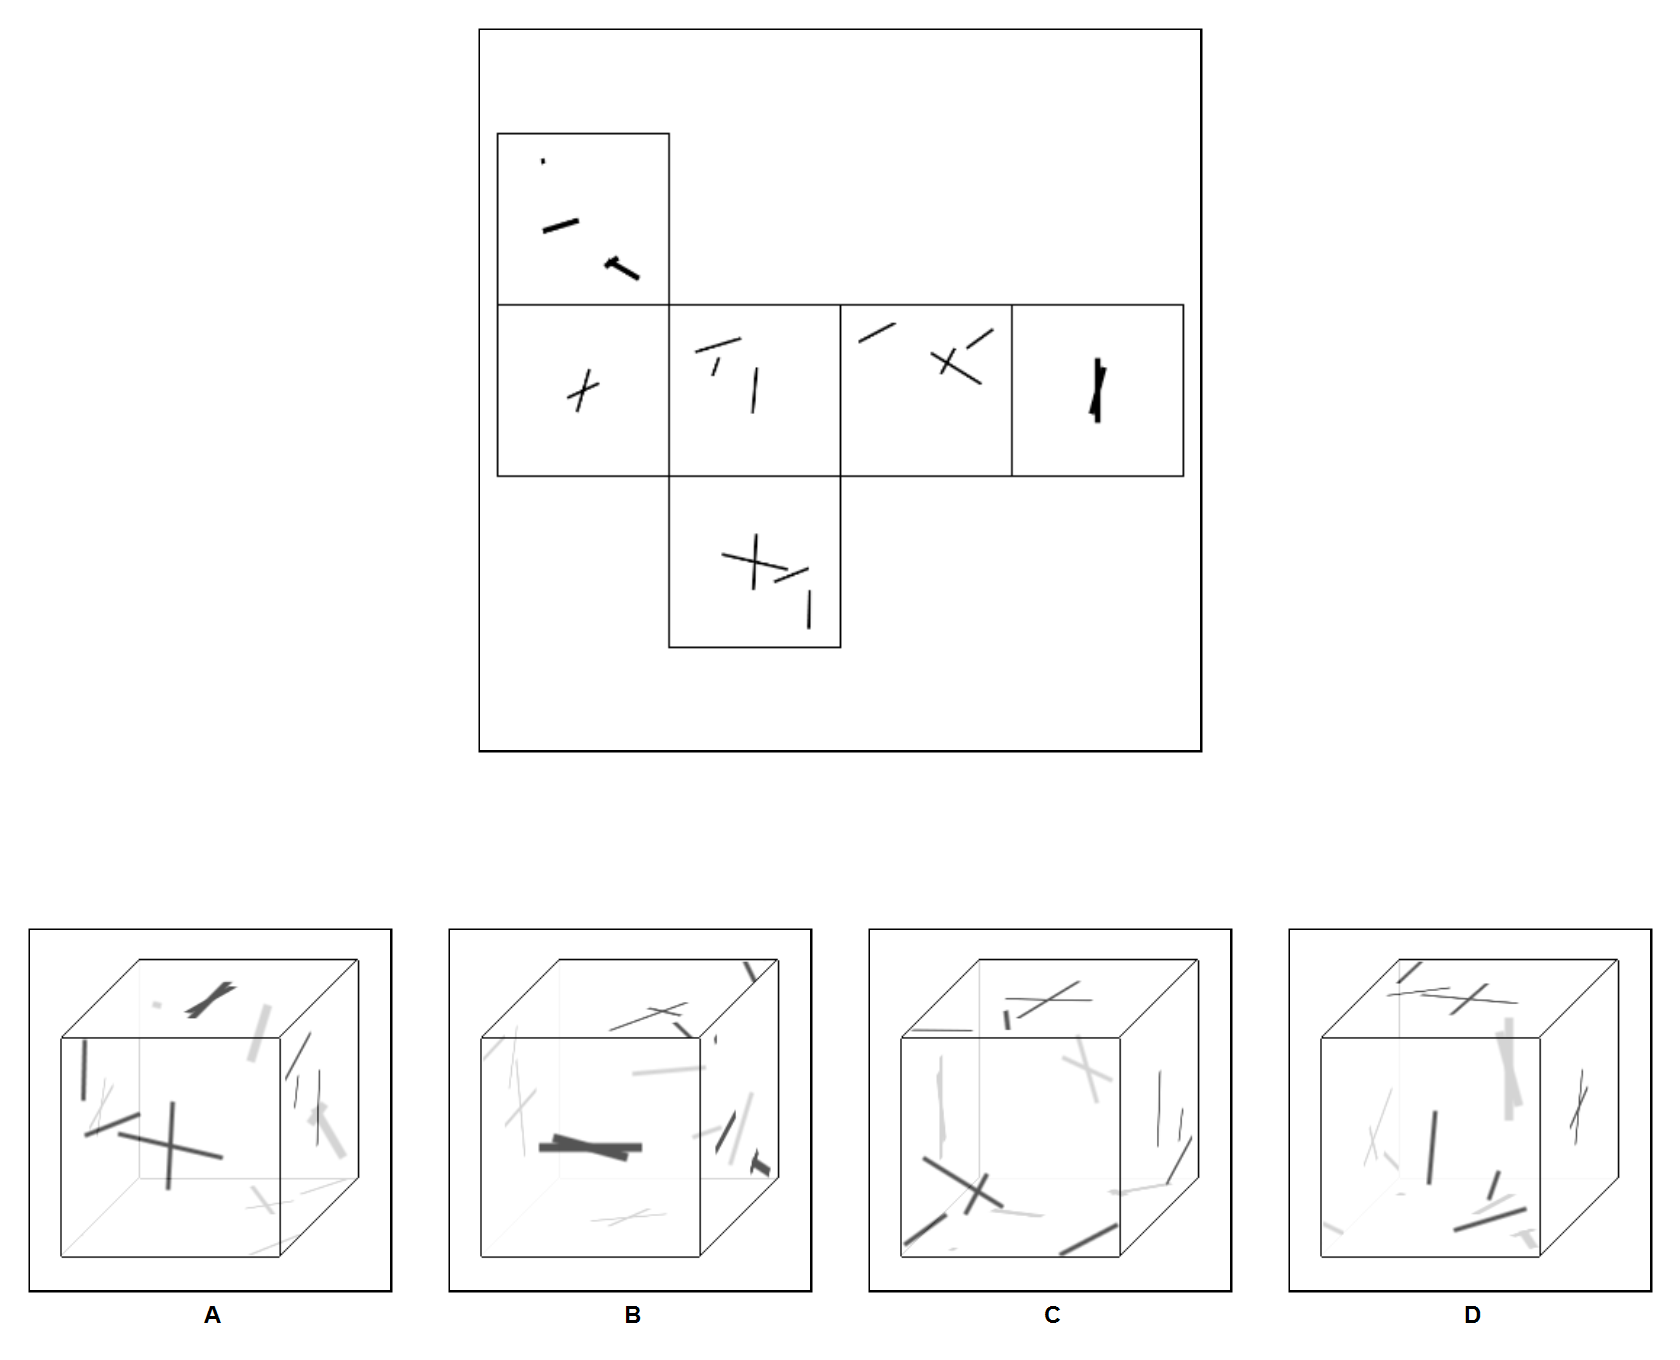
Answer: A